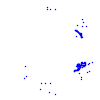
Particle: proton